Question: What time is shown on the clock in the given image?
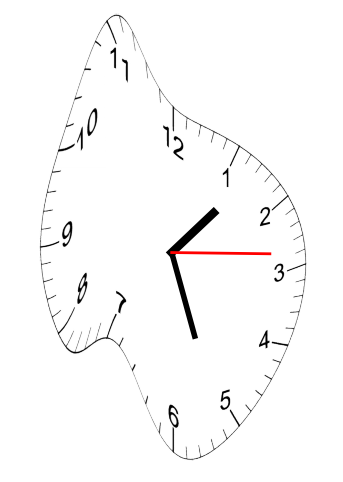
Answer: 01:26:14